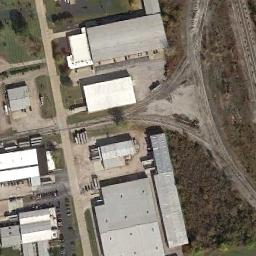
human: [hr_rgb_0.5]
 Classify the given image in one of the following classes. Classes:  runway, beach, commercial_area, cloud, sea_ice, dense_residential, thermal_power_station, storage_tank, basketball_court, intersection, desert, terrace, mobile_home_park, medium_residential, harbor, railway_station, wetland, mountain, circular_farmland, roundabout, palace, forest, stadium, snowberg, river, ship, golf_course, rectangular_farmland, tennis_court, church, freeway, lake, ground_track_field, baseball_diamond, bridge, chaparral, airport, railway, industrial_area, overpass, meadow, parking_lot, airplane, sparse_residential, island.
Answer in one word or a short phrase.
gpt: industrial_area